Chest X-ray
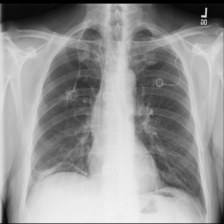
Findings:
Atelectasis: positive
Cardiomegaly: negative
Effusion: negative
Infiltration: negative
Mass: negative
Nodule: negative
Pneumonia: negative
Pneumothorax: negative
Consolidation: negative
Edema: negative
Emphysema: negative
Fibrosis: negative
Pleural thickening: negative
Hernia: negative